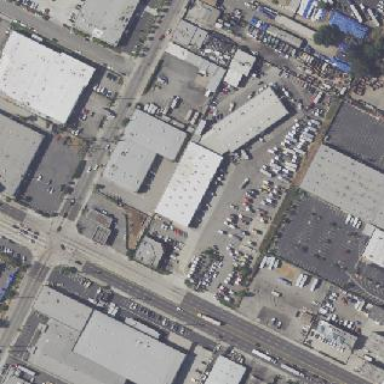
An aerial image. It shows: Industrial building.